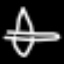
Label: airplane